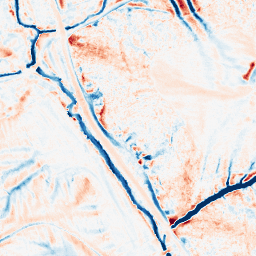
Category: edge_preserving
Decomposition family: median
Decomposition parameters: size: 15
Upsampling method: quadratic
Upsampling parameters: scale: 2
Upsampling scale: 2